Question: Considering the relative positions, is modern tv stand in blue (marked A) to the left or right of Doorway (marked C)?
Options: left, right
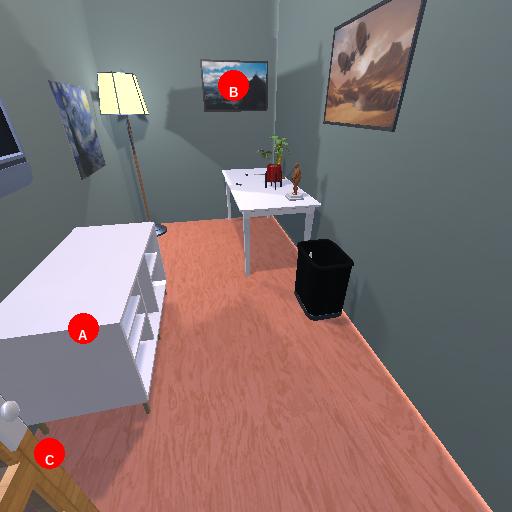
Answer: left